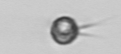
Label: Acanthoica_quattrospina